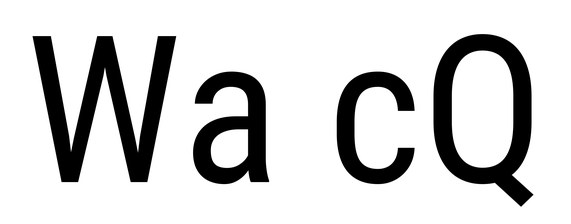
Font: Roboto_Condensed_Regular